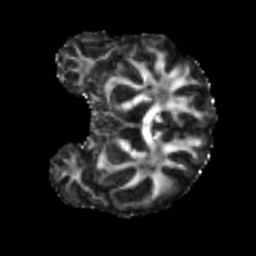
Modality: FA
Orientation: coronal
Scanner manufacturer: siemens
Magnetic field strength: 3 T
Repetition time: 4 s
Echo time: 0.0594 s